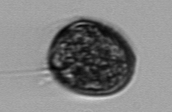
Label: Prorocentrum